Field crop: maize
Growth stage: 2
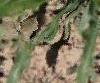
Species: maize